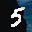
Label: 5